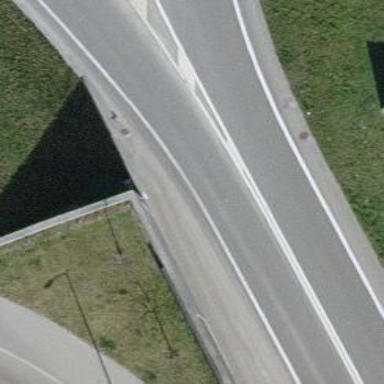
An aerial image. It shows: Trunk highway.